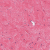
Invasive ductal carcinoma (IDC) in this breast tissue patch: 0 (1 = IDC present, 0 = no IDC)